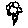
Label: flower